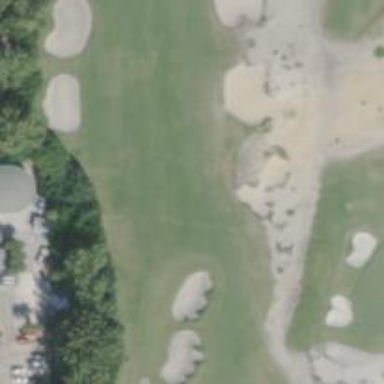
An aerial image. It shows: View of golf hole.